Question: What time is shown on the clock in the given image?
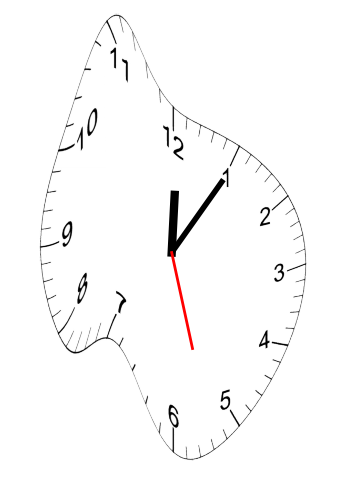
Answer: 12:05:27